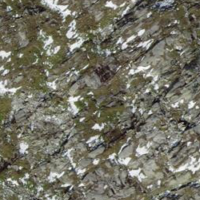
EUNIS habitat code: 31
Species observed at this site:
Marmota marmota
Kalmia procumbens
Saxifraga bryoides
Parnassia palustris
Juncus jacquinii
Anthus spinoletta
Geum montanum
Montifringilla nivalis
Turdus torquatus
Salix herbacea
Micranthes stellaris
Gentiana bavarica
Ranunculus glacialis
Aglais urticae
Pyrrhocorax graculus